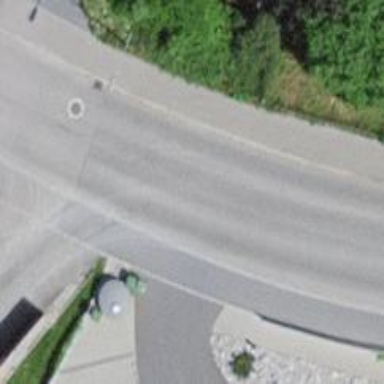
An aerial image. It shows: Tertiary road with asphalt surface.